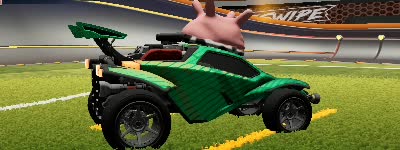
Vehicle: octane